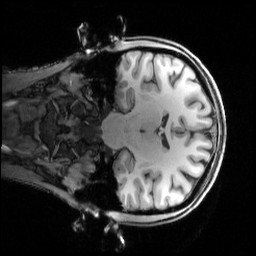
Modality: T1w
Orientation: coronal
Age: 23
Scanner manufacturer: siemens
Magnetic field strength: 3 T
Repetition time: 2.5 s
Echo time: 0.00444 s